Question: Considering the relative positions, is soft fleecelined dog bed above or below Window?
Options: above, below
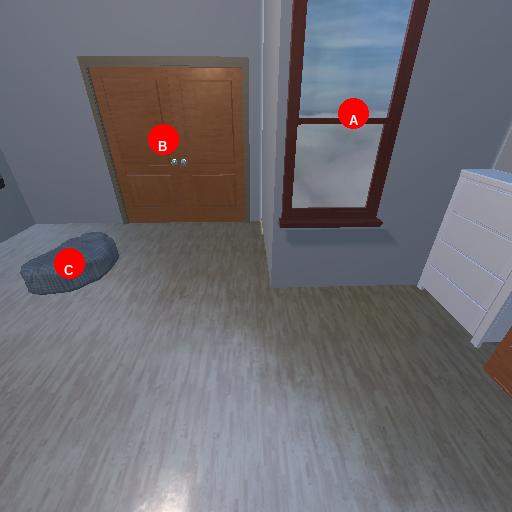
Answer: above